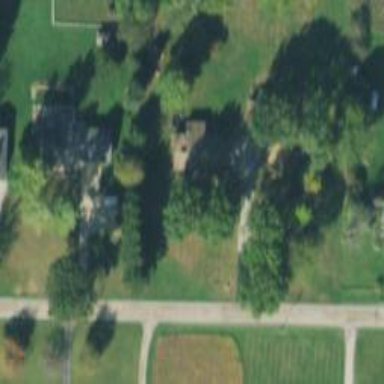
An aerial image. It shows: Driveway.